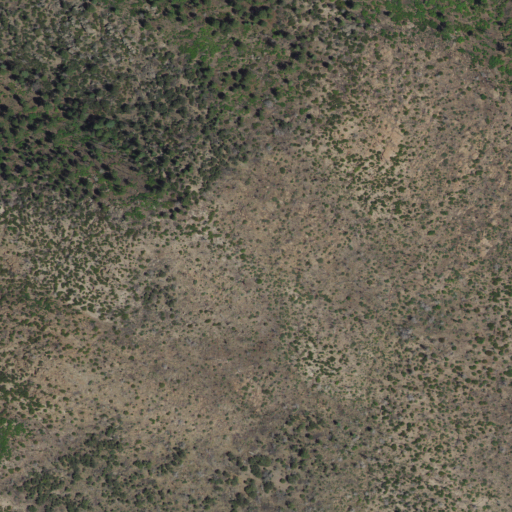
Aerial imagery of ridge(s) in New Mexico named Thumb Ridge containing shrub and evergreen forest